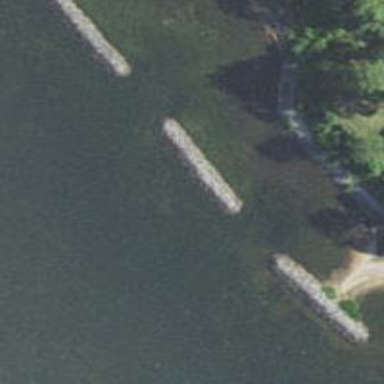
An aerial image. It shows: Breakwater structure.